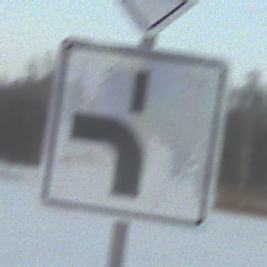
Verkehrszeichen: VerlaufVorfahrtsstrasse5
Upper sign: Vorfahrtsstrasse
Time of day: SunriseSunset
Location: Outdoor (Nature)
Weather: PartlyCloudy
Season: NotSpecified
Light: Natural